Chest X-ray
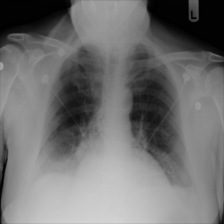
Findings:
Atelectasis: positive
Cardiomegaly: negative
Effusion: negative
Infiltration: negative
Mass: negative
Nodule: negative
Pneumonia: negative
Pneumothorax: negative
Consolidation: negative
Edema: negative
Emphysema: negative
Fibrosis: negative
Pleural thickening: negative
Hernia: negative